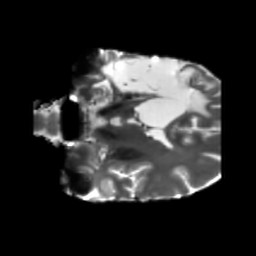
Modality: T2w
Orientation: coronal
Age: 50
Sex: male
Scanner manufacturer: siemens
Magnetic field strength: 3 T
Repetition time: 5.25 s
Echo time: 0.08 s